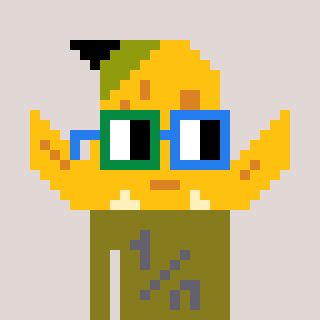
a pixel art character with square green and blue glasses, a banana-shaped head and a gunk-colored body on a warm background